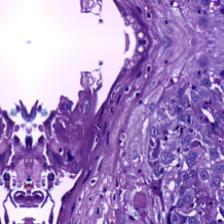
Diagnosis: OSCC